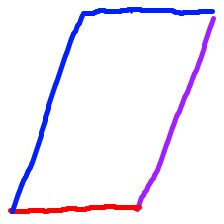
Shape: parallelogram